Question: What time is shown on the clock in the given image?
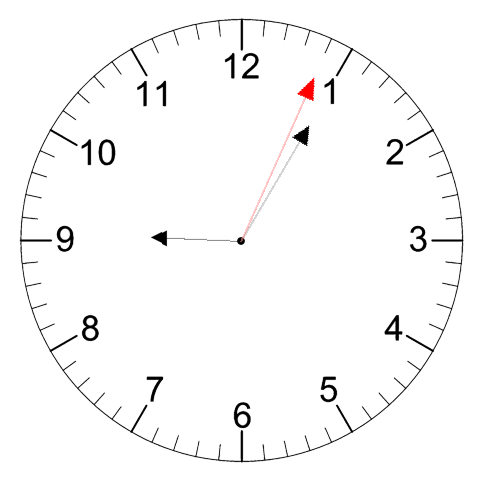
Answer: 09:05:04